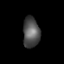
Tissue: lung
Cell type: Endothelial cells
Senescence score: 0.5585
Nuclear area (px): 497
Mean DAPI intensity: 82.547